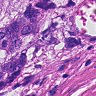
Metastatic tissue present: yes